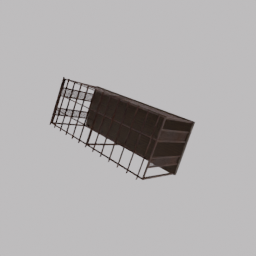
Label: architecture